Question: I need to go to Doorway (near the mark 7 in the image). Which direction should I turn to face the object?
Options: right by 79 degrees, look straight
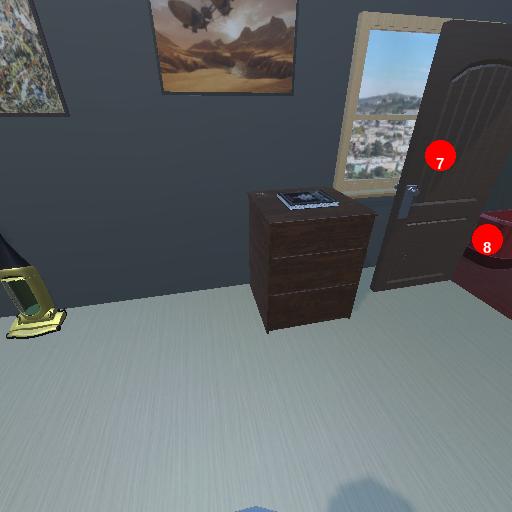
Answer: right by 79 degrees